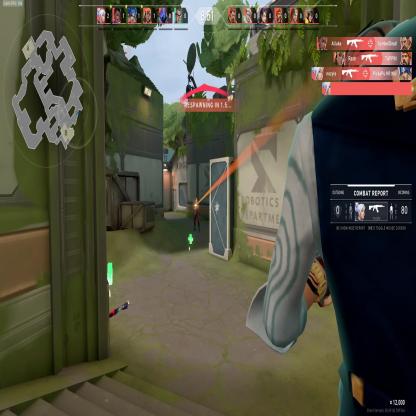
Label: enemy